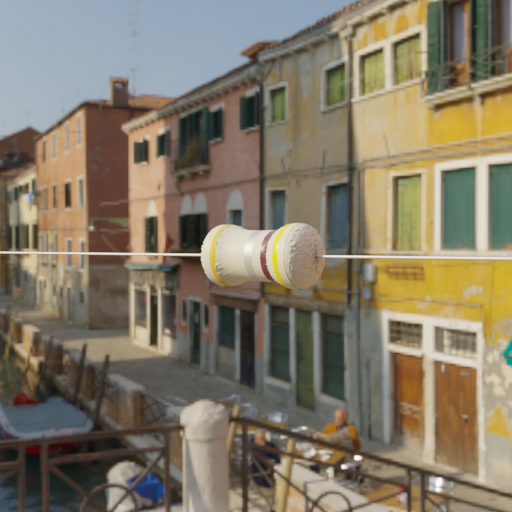
Resistor colour bands (in order): gold, silver, brown, yellow